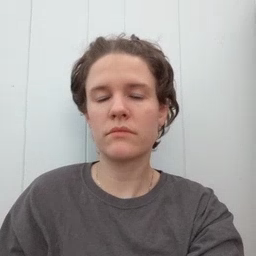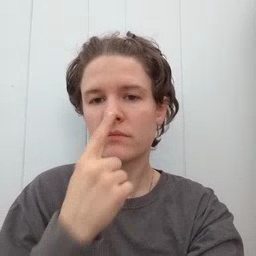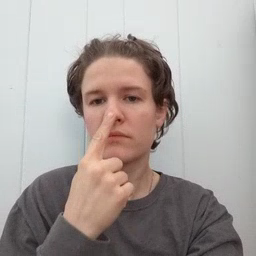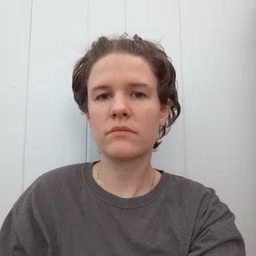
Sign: nose